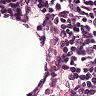
Metastatic tissue present: no